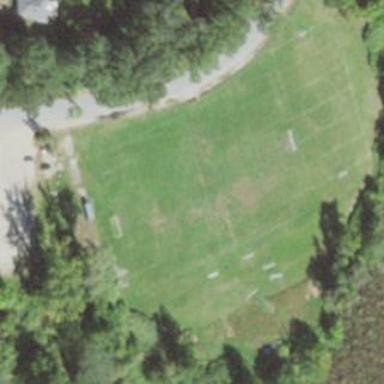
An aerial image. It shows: Recreation ground.